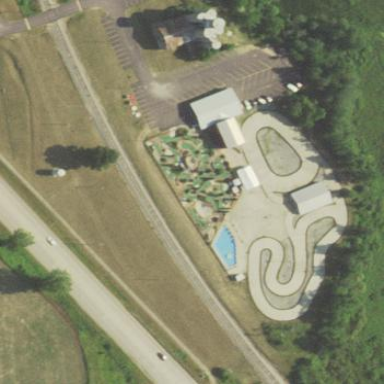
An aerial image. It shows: Miniature golf course.